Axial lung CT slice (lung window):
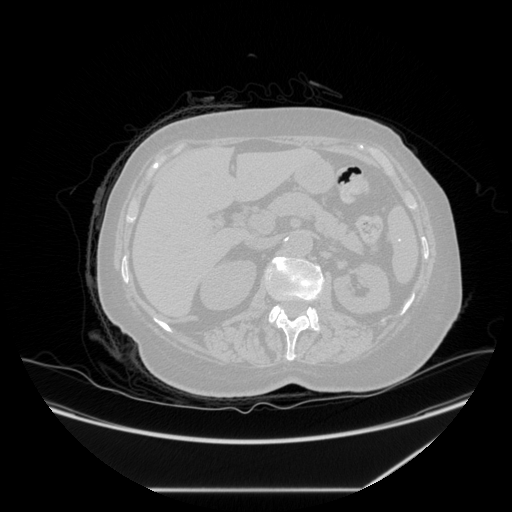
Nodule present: no